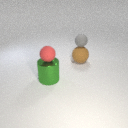
small gray rubber sphere behind small red rubber sphere